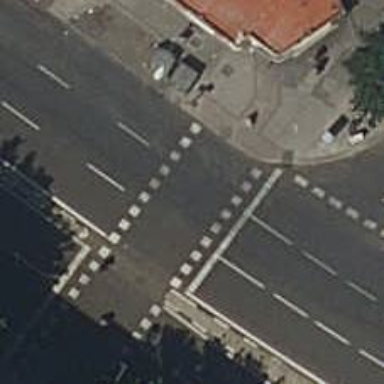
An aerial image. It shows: Road crossing with traffic signals.